Chest X-ray:
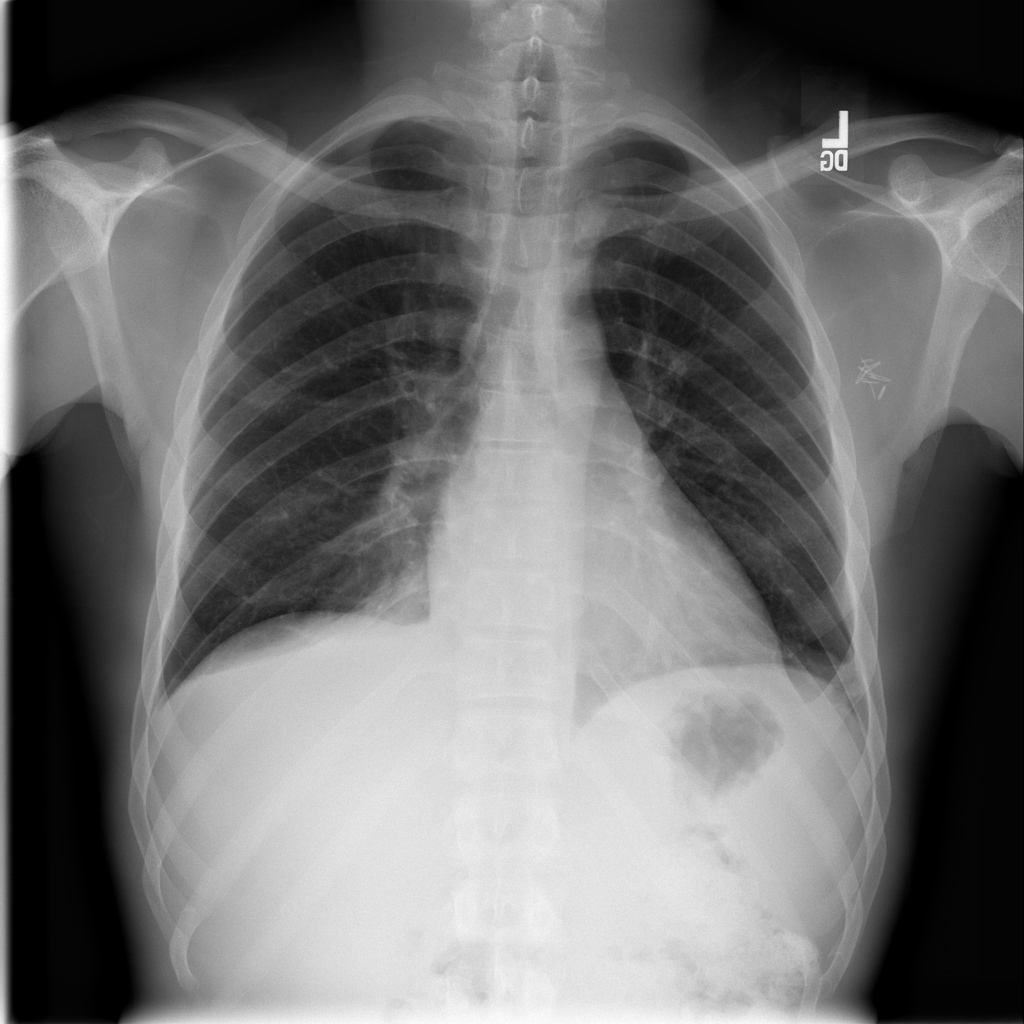
Findings: Consolidation, Effusion
No abnormal finding: no